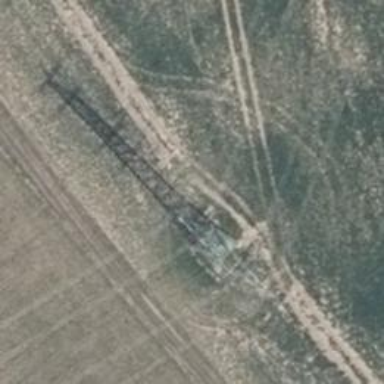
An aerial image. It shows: Power tower.